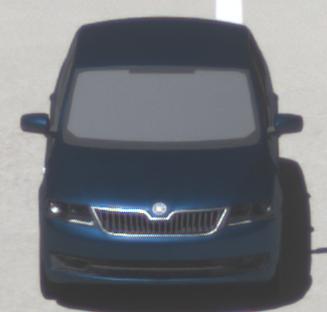
Make: Skoda
Model: Rapid
Detailed model: Rapid 1.2 Active Limousine
Model produced from: 2012/10
Model produced until: 2015/04
Doors: 5
Color: blue
Road condition: dry road
Daytime: midday
Contrast: high contrast